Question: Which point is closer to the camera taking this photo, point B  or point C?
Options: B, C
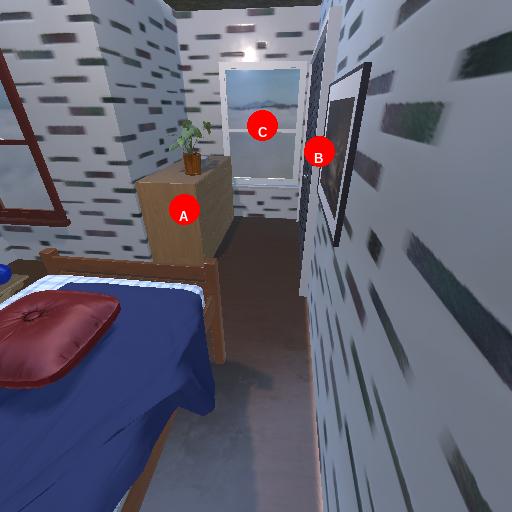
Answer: B